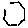
Label: hexagon